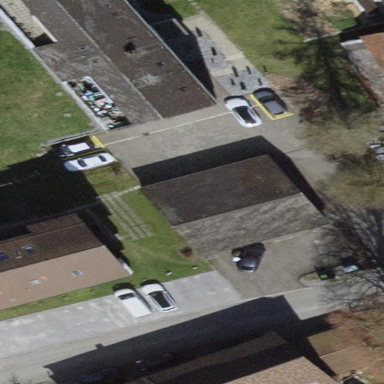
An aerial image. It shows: Garage.